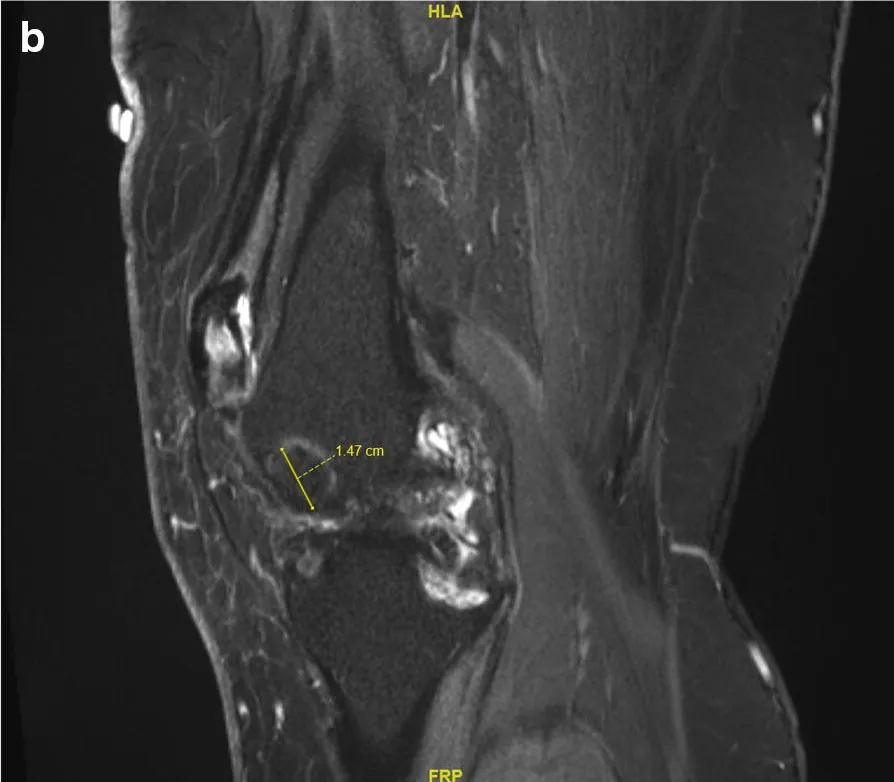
May 2017.
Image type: radiology (mri)